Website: walmart
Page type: billing-address
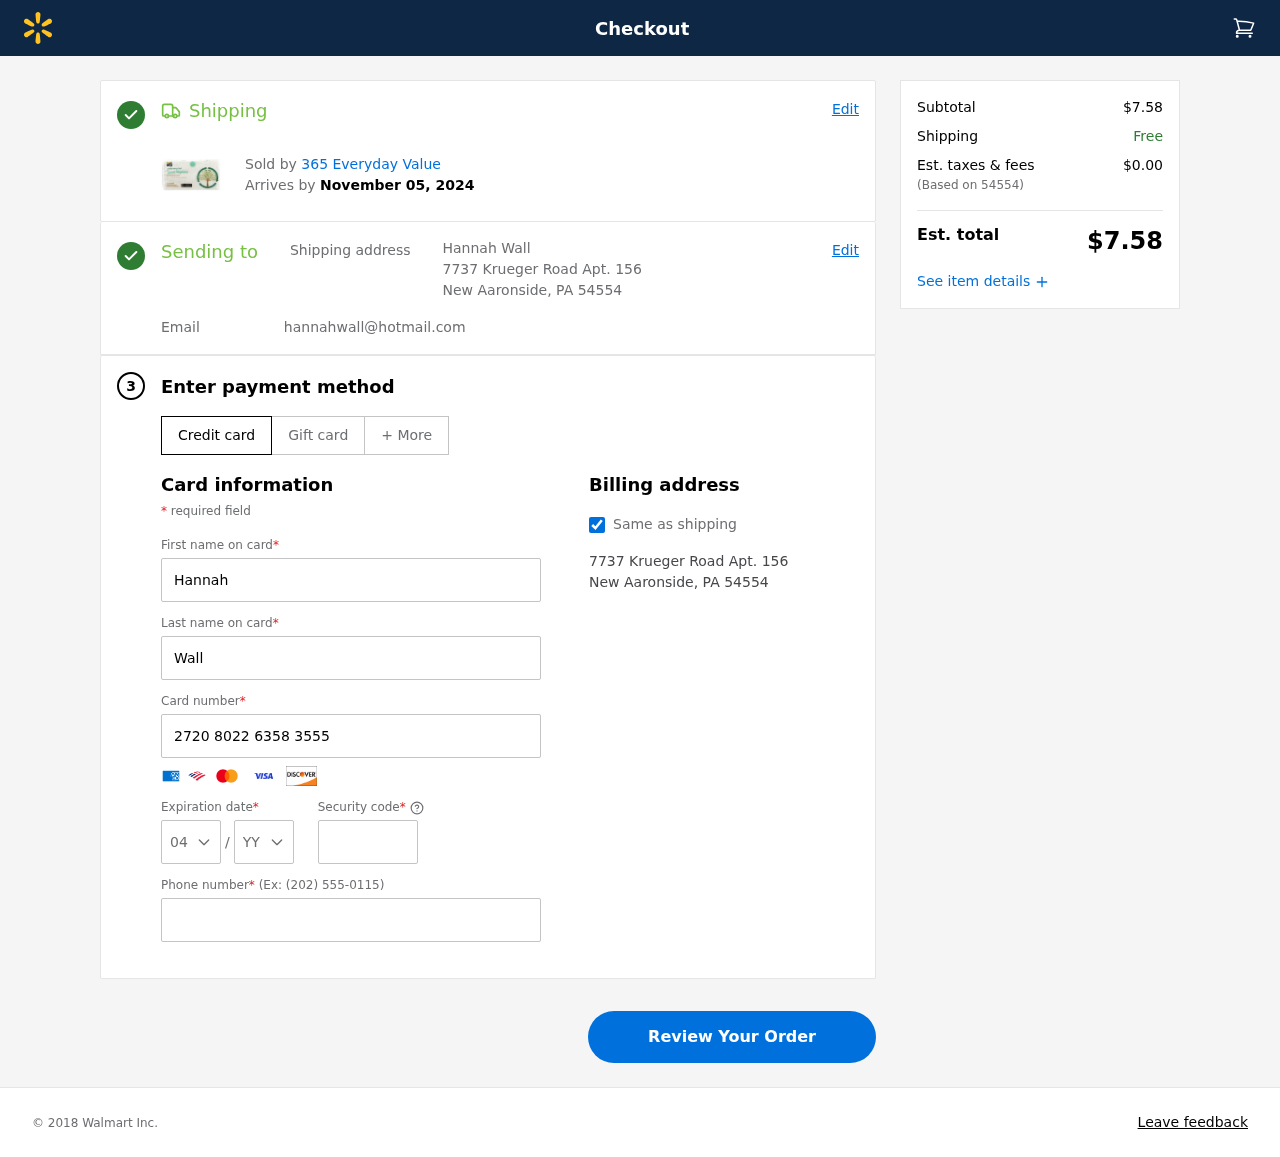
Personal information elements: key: PII_CARD_CVV
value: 360
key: PII_CARD_EXPIRY_MONTH
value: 04
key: PII_CARD_EXPIRY_YEAR
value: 27
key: PII_CARD_NUMBER
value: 2720 8022 6358 3555
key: PII_CITY_STATE_ZIP
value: New Aaronside, PA 54554
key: PII_EMAIL
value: hannahwall@hotmail.com
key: PII_FIRSTNAME
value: Hannah
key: PII_FULLNAME
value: Hannah Wall
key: PII_LASTNAME
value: Wall
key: PII_PHONE
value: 8807755892
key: PII_POSTCODE
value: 54554
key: PII_STREET
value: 7737 Krueger Road Apt. 156
Product elements: key: PRODUCT1_BRAND
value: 365 Everyday Value
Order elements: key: ORDER_DELIVERY_DATE
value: November 05, 2024
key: ORDER_SUBTOTAL
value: $7.58
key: ORDER_TAX
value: $0.00
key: ORDER_TOTAL
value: $7.58